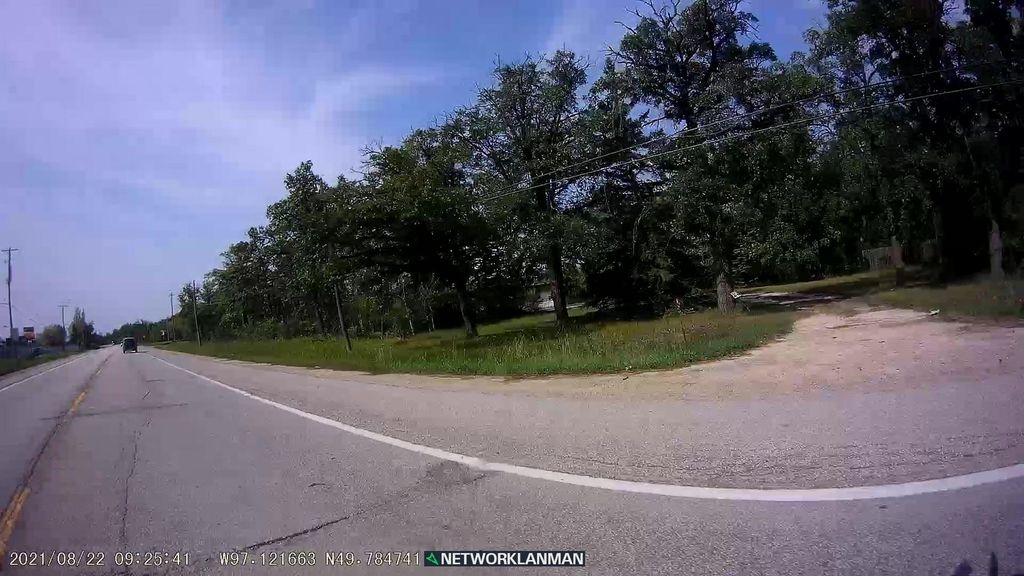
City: winnipeg